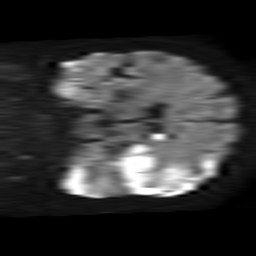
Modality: TRACE
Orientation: coronal
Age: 58
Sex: female
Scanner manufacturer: philips
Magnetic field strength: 1.5 T
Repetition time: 4.6 s
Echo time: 0.08355 s